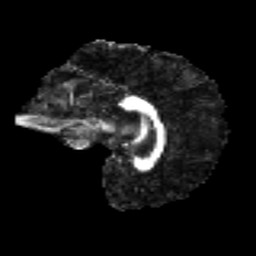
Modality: FA
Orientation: sagittal
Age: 26
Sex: male
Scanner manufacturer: ge
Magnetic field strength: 3 T
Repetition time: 7.8 s
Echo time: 0.0608 s